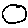
Label: circle